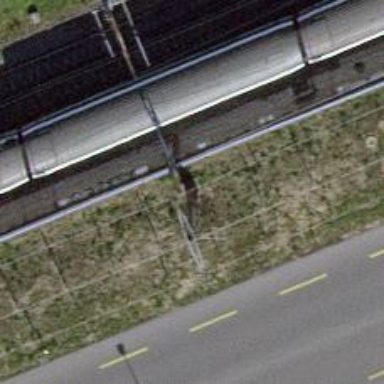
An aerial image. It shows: Power pole.